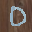
Label: 0